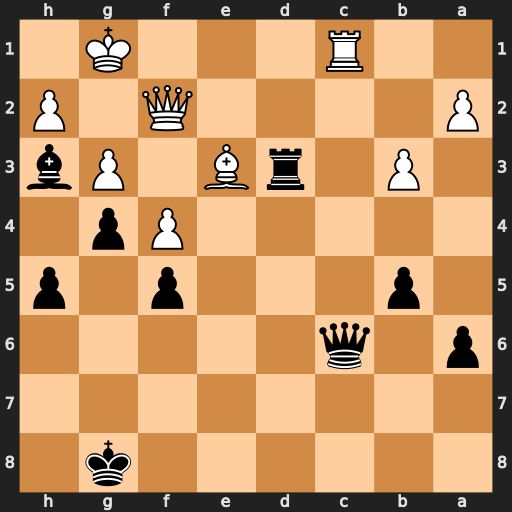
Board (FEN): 6k1/8/p1q5/1p3p1p/5Pp1/1P1rB1Pb/P4Q1P/2R3K1
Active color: b
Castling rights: -
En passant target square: -
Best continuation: Qxc1+ Bxc1 Rd1+ Qe1 Rxe1+